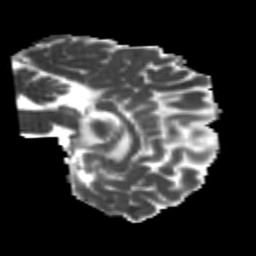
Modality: MD
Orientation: sagittal
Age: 21
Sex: male
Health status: healthy
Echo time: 0.074 s